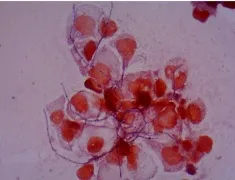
Gram Stain showing Nocardia.
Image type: pathology (gram)